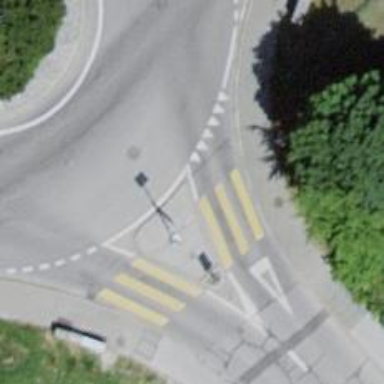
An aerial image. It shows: Zebra crossing on the road.